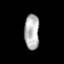
Tissue: prostate
Cell type: T cells
Senescence score: 0.3248
Nuclear area (px): 518
Mean DAPI intensity: 177.081